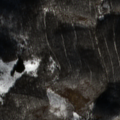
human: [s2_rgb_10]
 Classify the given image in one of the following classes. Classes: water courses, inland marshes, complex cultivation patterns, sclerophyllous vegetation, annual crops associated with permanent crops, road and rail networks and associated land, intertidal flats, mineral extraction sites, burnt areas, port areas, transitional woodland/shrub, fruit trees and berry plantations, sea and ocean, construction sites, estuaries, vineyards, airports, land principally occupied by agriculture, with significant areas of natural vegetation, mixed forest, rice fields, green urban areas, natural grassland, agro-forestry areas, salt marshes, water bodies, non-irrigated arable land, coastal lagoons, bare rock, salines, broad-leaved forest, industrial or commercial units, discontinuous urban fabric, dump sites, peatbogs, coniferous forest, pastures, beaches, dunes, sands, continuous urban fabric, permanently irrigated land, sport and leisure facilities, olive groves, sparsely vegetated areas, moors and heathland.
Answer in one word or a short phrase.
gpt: land principally occupied by agriculture, with significant areas of natural vegetation, broad-leaved forest